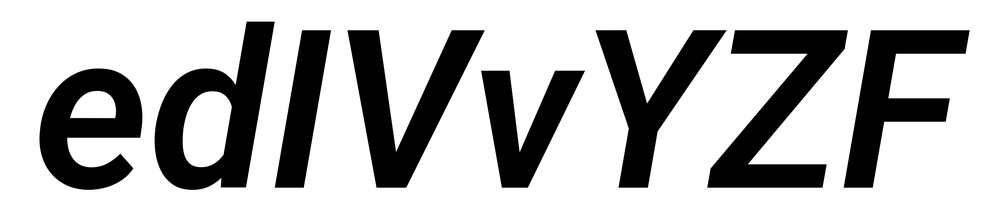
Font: Roboto-Italic_SemiBold_Italic